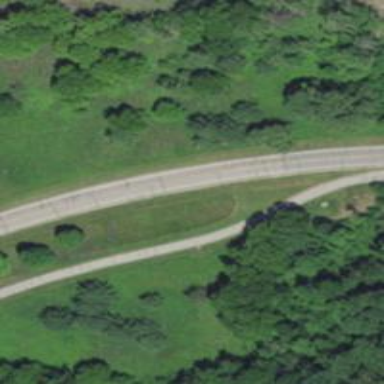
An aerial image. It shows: Cycleway.